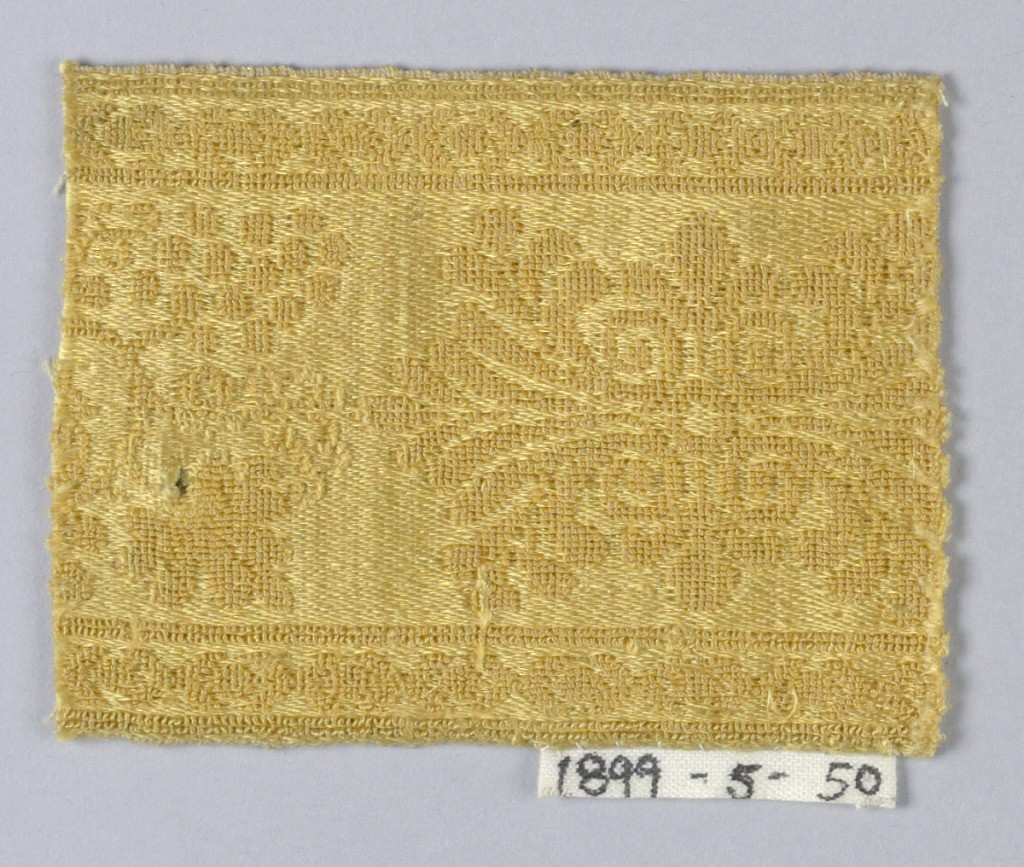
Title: Trimming fragment
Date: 19th century
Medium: silk Tewchnique: woven
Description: Vine and ornament within borders in yellow.